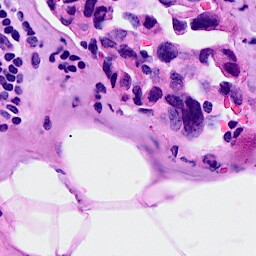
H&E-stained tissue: Breast